Question: I am working on asp.net photo gallery & i am using fancybox-1.3.4 to show images as overlay
It is working fine i have two issue with it.
: It doesn't show the next / previews as show in the screen shot image below

: On the main galley i am using Custom Title for the Image i add span tags to it it comes up right when i click on the photo.but on the main gallery page when one hover over the image it show title which has span tags visible. It doesn't come up in the IE.
I have to pass this title to the large overlay image. How can i hide it on the main page.
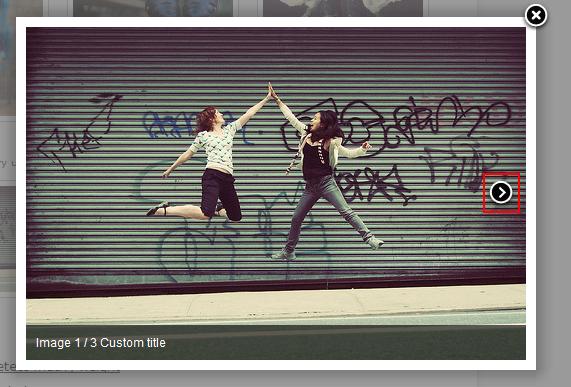
Answer: 1. Galleries are created from elements that share the same rel attribute like <a class="fancybox" rel="gallery" ...>one</a>
<a class="fancybox" rel="gallery" ...>two</a>
etc. (navigation buttons won't appear if there are not at least two or more elements with the same rel attribute)
2. You may prefer to get the fancybox title from the alt attribute of the image (img) tag so it won't be shown as tooltip when hover the thumbnail. Then add the option (Fancybox v1.3.4) 'titleFromAlt':true like $(".fancybox").fancybox({
// API options here etc
'titleFromAlt':true
});
Check <URL> for reference about fancybox 'title' in v1.3.x